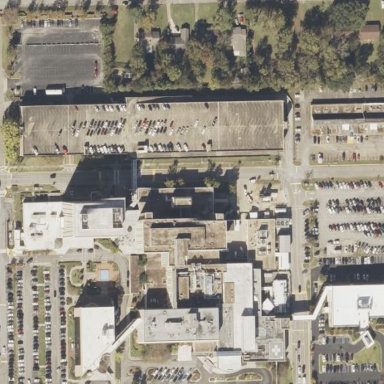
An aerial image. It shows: Hospital.